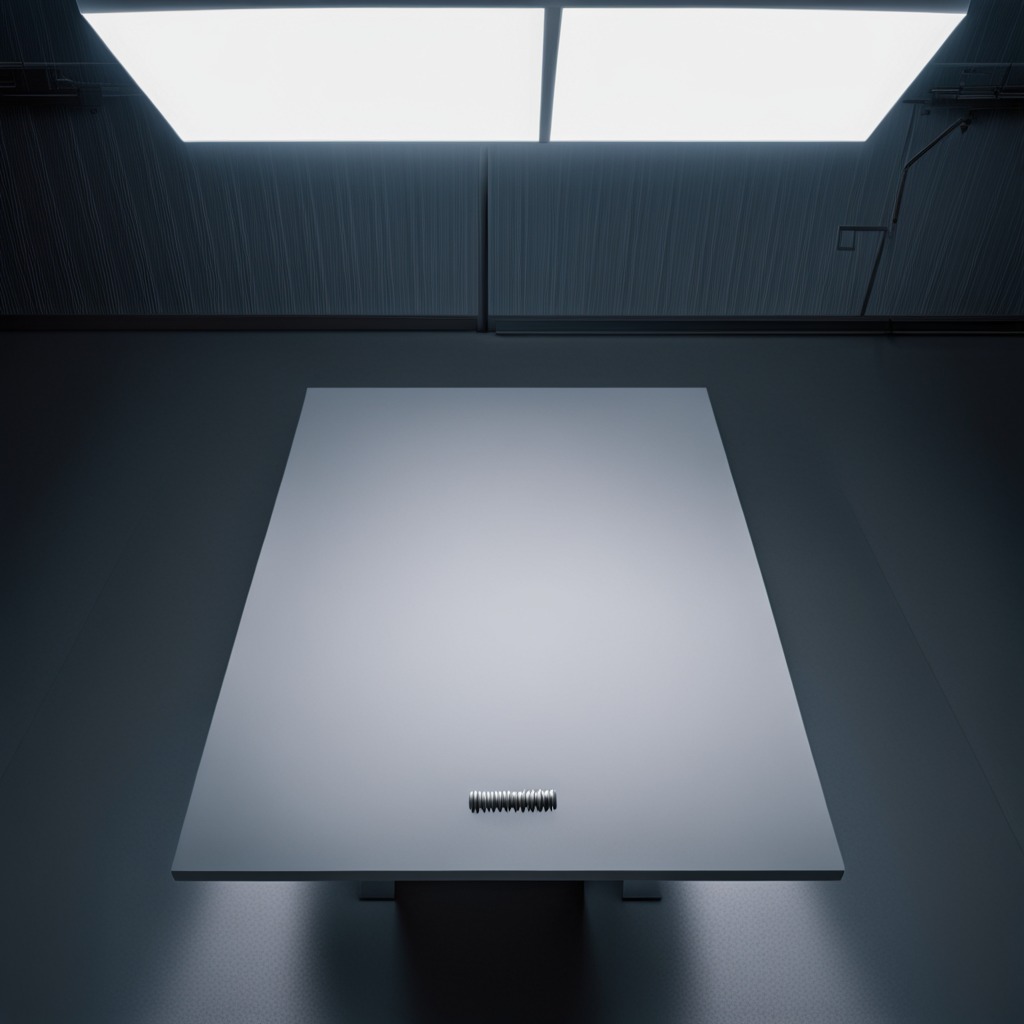
A coiled metal spring lies on the tabletop.